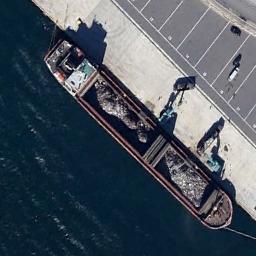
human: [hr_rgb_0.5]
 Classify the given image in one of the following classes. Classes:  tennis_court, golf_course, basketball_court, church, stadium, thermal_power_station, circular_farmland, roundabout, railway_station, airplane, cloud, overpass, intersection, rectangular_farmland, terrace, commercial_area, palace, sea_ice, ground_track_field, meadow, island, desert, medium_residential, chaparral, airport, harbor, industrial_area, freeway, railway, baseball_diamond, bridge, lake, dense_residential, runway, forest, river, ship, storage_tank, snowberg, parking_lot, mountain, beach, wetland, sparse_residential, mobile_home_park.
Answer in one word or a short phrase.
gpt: ship